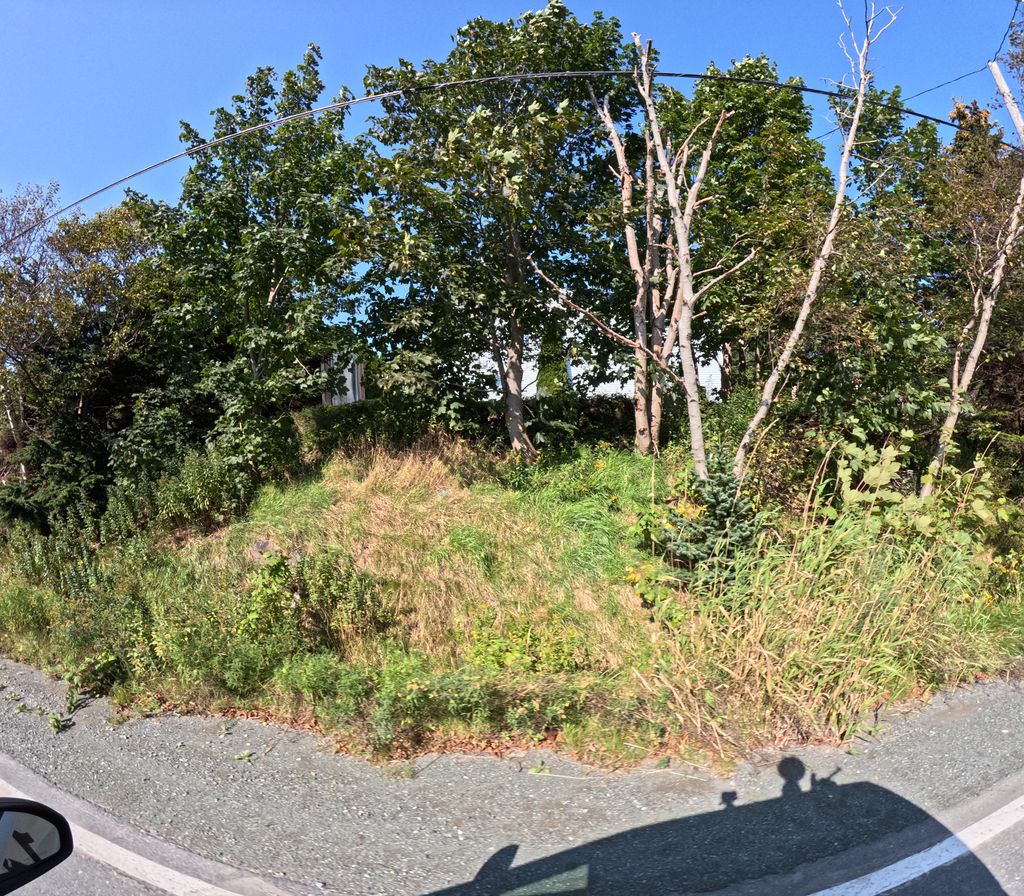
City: st_johns